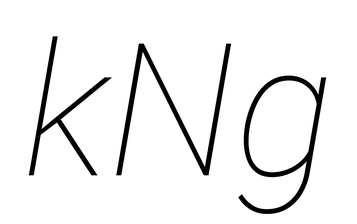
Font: Roboto-Italic_Thin_Italic